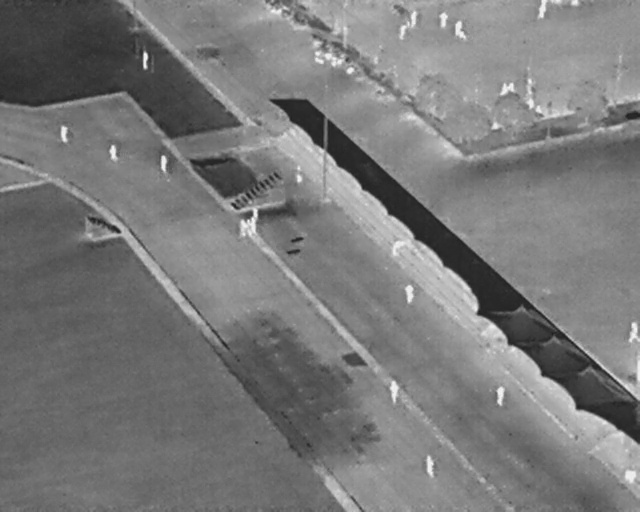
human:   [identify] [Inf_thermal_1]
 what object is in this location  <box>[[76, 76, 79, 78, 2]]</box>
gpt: <ref>1 medium person at the bottom right</ref>

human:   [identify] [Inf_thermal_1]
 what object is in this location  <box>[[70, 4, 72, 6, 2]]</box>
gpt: <ref>1 small person at the top right</ref>